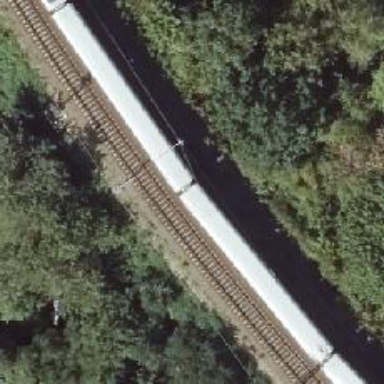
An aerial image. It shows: Railway track with contact lines for electrification.